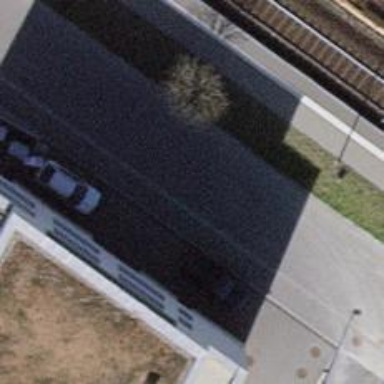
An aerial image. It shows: Parking entrance.